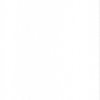
Label: dusty